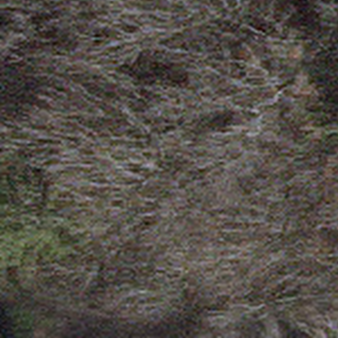
Label: other